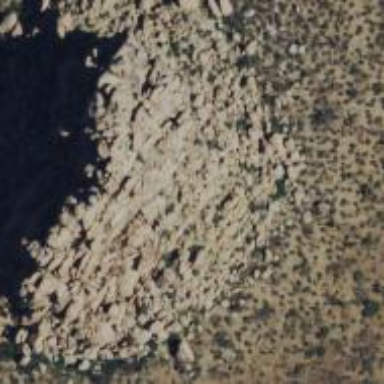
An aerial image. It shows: Landscape of bare rock.